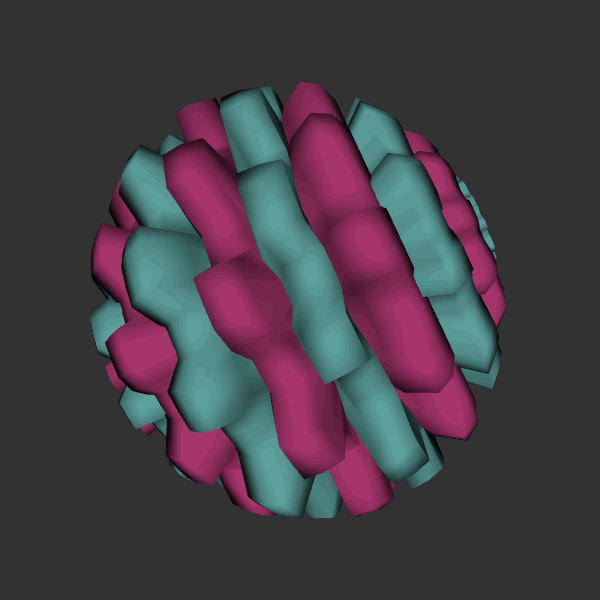
Background: dark